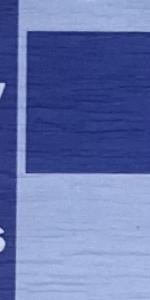
Label: Empty